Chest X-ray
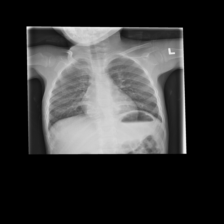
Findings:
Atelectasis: negative
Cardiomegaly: negative
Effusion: negative
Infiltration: negative
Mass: negative
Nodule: negative
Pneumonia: negative
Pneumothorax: negative
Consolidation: negative
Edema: negative
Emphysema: negative
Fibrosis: negative
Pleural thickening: negative
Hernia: negative